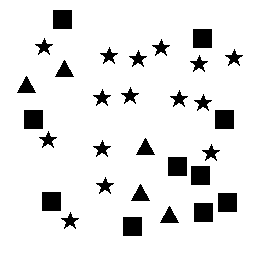
Squares: 10
Triangles: 5
Stars: 15
Total shapes: 30